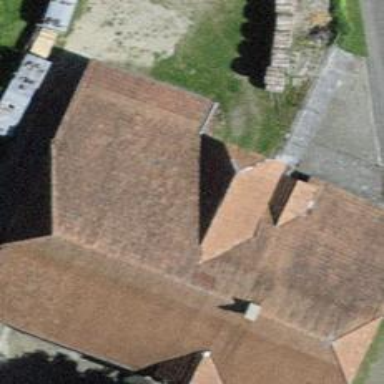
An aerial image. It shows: Farm building.